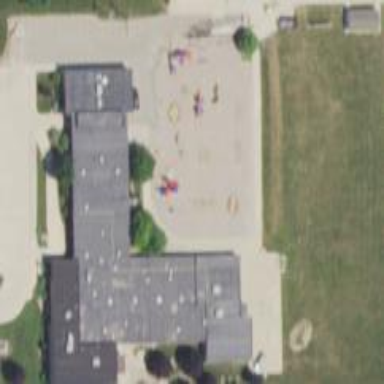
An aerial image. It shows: School building.